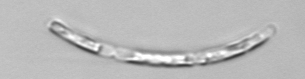
Label: Guinardia_striata